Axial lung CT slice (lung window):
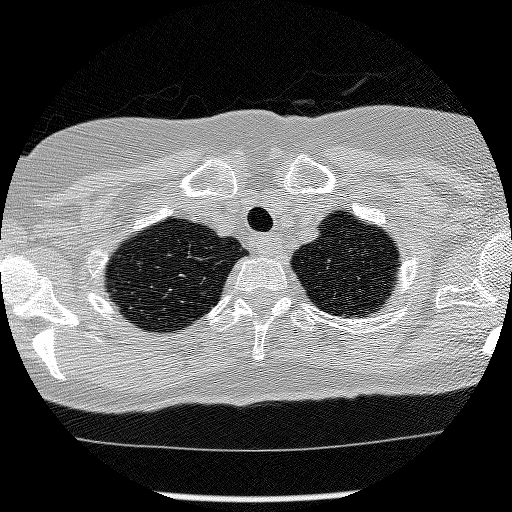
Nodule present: no